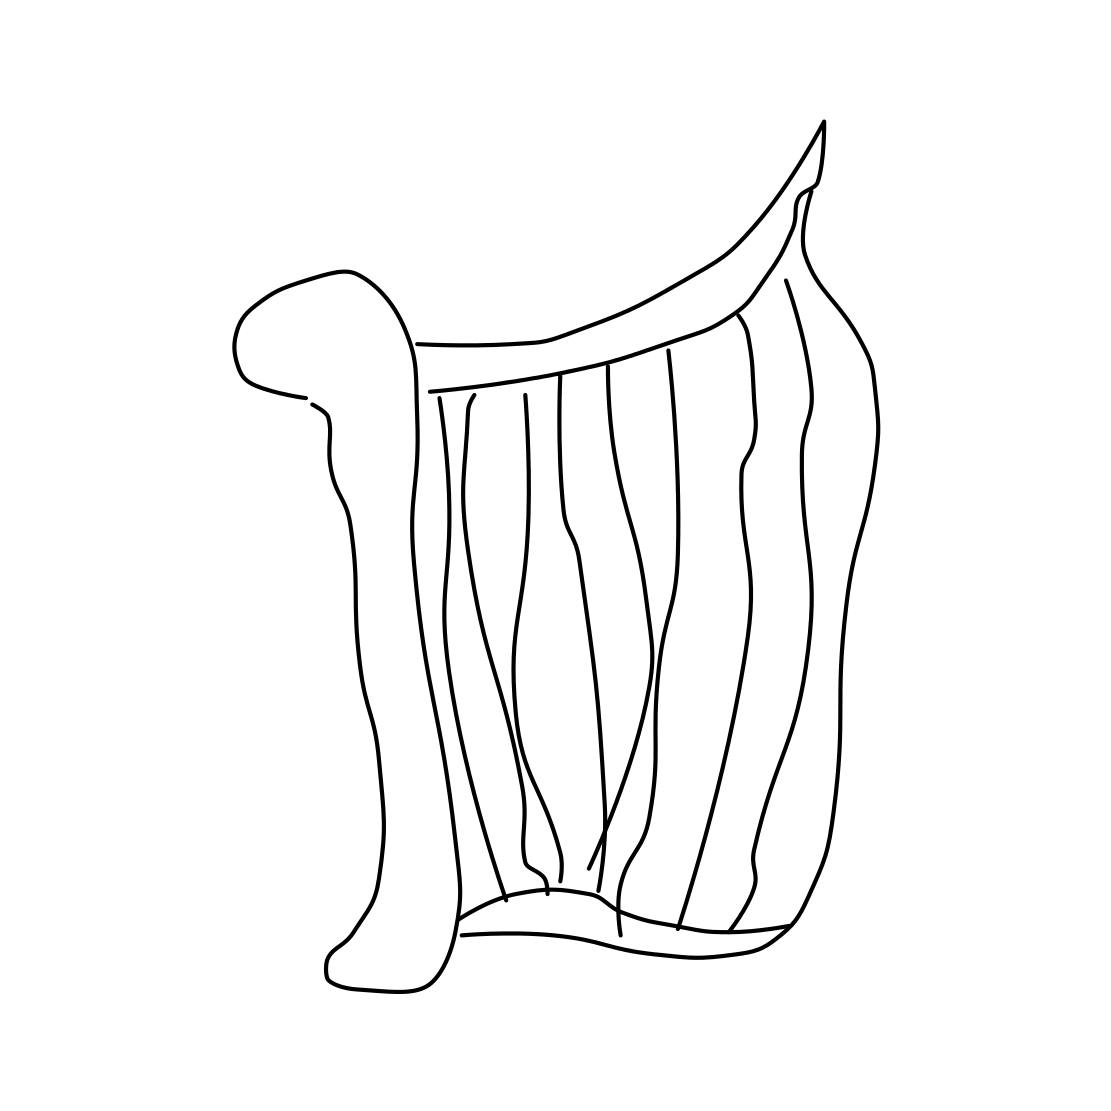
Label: harp